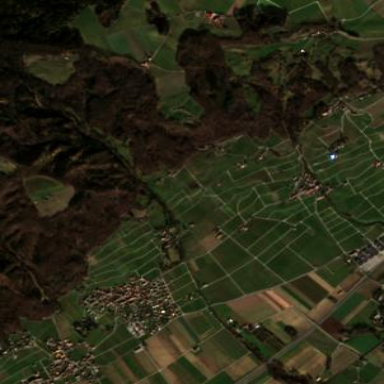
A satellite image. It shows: Beautiful vineyard in the countryside.